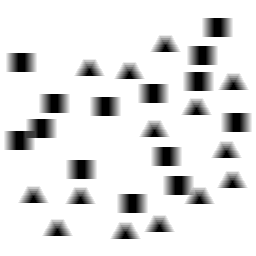
Squares: 14
Triangles: 14
Stars: 0
Total shapes: 28